Aerial crown-view tile of a tropical tree (Barro Colorado Island, Panama), acquired 20250124:
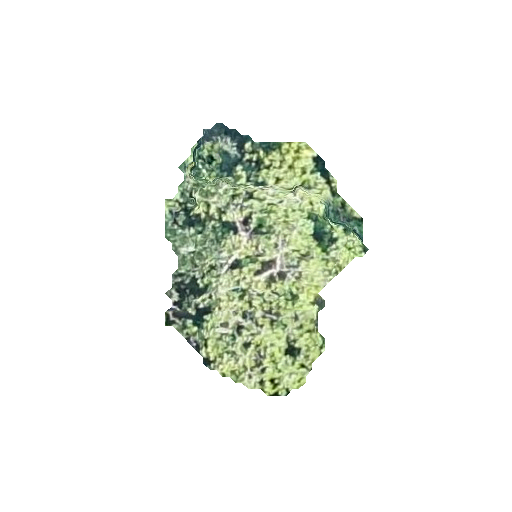
Species: Protium stevensonii
GBIF accepted scientific name: Tetragastris panamensis
Crown area: 55.66 m²